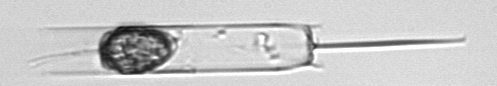
Label: Ditylum_brightwellii